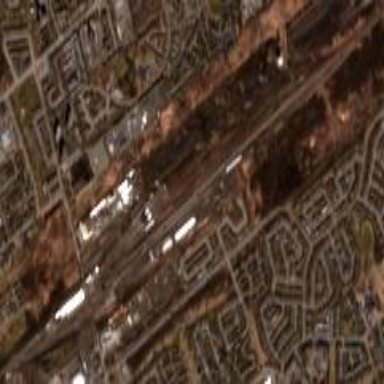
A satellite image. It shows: Railway yard.